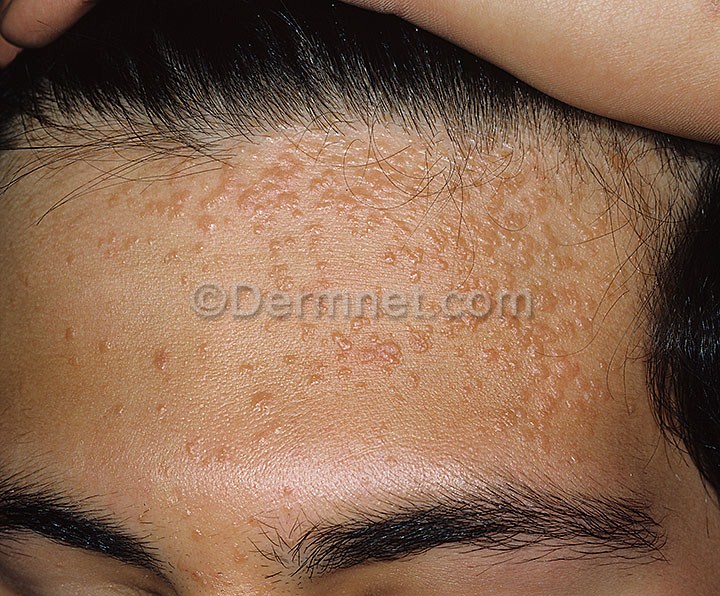
Disease: Warts Molluscum and other Viral Infections